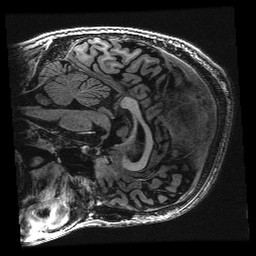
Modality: T1w
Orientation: sagittal
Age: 24
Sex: male
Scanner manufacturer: ge
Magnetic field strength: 3 T
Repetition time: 0.008848 s
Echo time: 0.003544 s